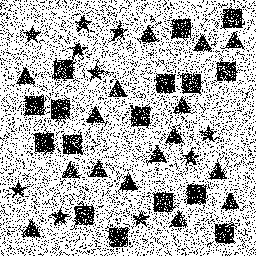
Squares: 16
Triangles: 16
Stars: 10
Total shapes: 42